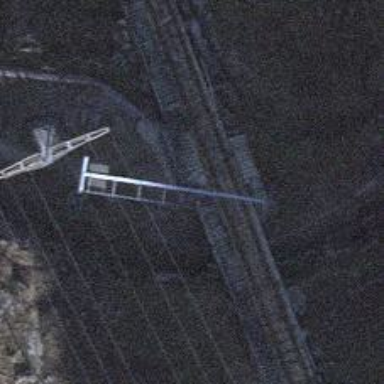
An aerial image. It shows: Funicular railway.